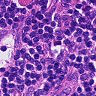
Metastatic tissue present: no